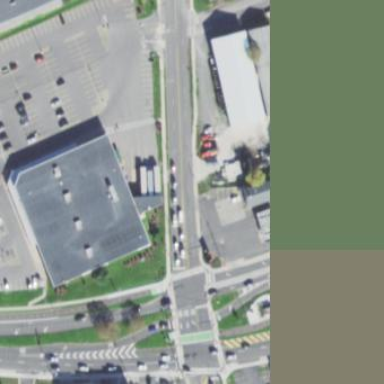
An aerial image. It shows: Supermarket located in building.